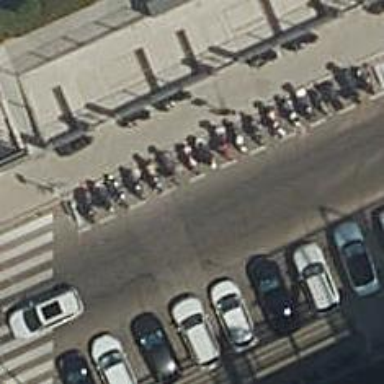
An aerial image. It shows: Motorcycle parking facility.